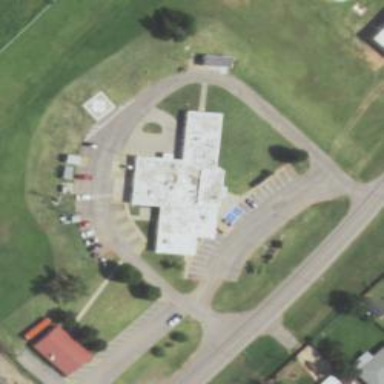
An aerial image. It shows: Healthcare facility identified as hospital.